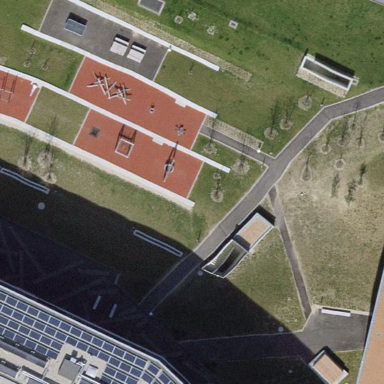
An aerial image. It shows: Playground area for leisure activities on the land.